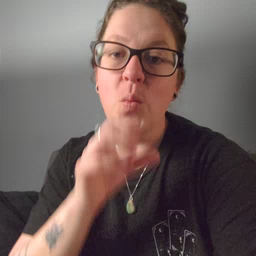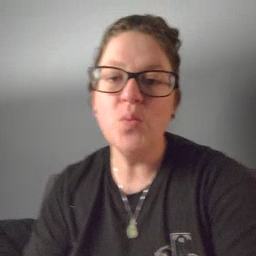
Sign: old